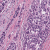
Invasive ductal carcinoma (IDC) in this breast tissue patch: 1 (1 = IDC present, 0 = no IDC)